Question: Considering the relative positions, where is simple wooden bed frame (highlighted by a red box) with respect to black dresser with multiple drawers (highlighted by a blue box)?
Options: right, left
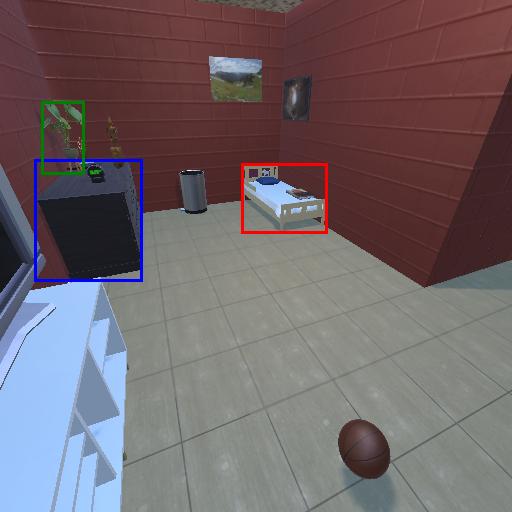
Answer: right